Aerial crown-view tile of a tropical tree (Barro Colorado Island, Panama), acquired 20250217:
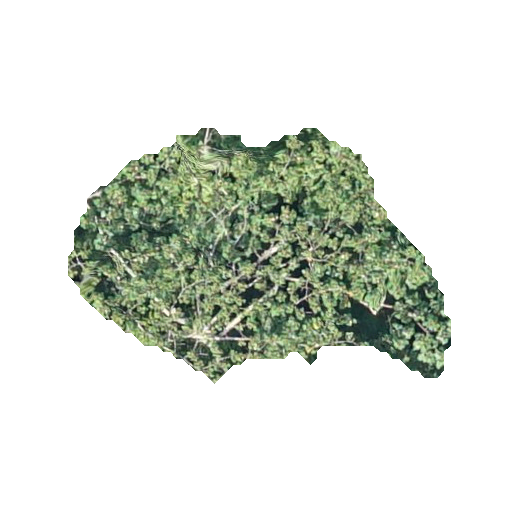
Species: Ochroma pyramidale
GBIF accepted scientific name: Ochroma pyramidale
Crown area: 98.394 m²